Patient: sex M, age 60
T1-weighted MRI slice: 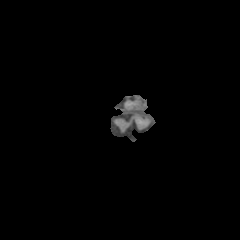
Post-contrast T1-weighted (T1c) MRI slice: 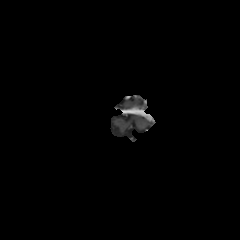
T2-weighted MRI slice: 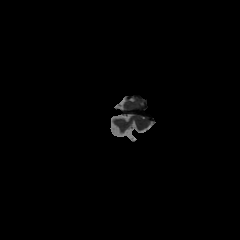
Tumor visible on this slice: no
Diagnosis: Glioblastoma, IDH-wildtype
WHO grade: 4